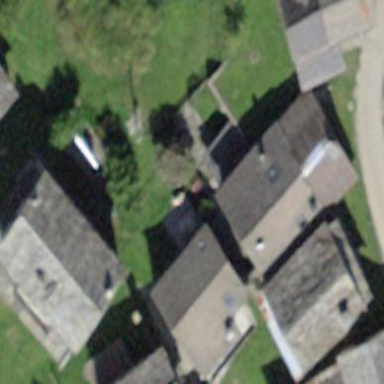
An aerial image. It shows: Simple and straightforward house.